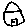
Label: house